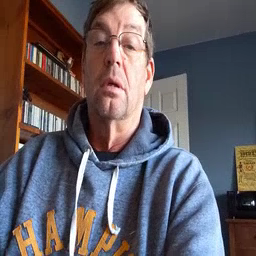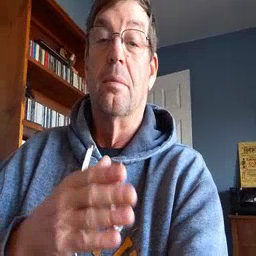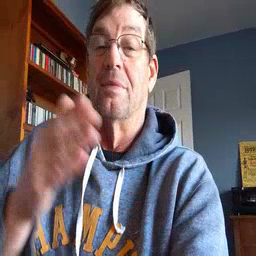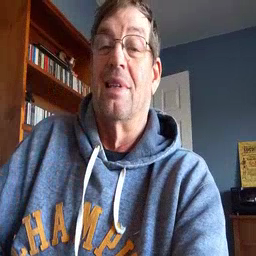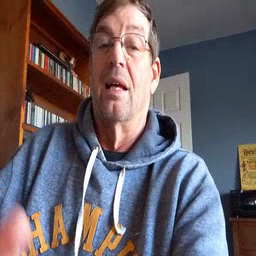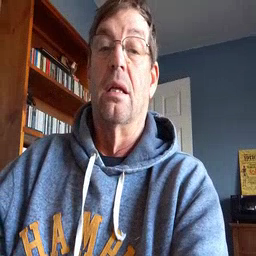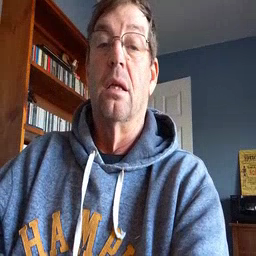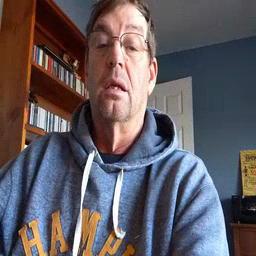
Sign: beside